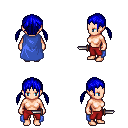
a pixel art fantasy rpg character, female body template, human, light skin, blue cape, red pants, blue twin-tailed hairstyle, dagger, four views (front, back, left, right), 2x2 character sprite sheet, small pixel art, hard edges, no anti-aliasing